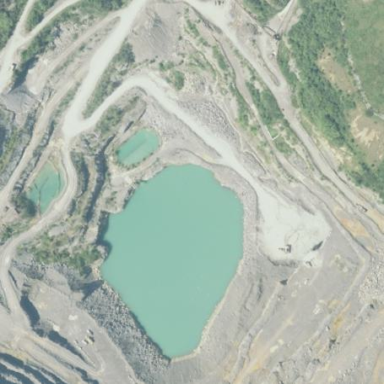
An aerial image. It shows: Quarry mine extracting aggregate resources.